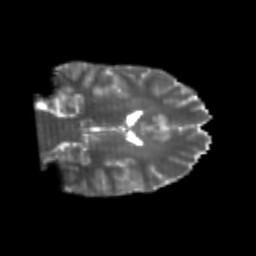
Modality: T2w
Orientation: coronal
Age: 20
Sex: male
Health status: healthy
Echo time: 0.074 s